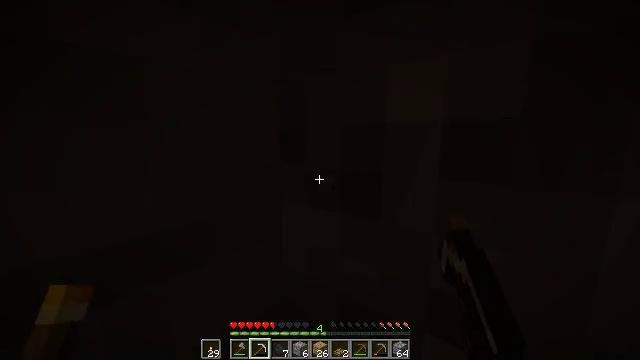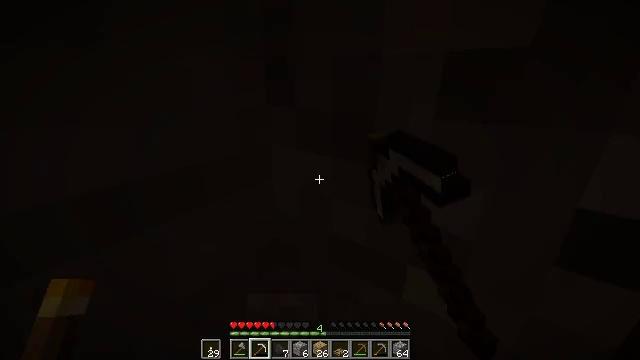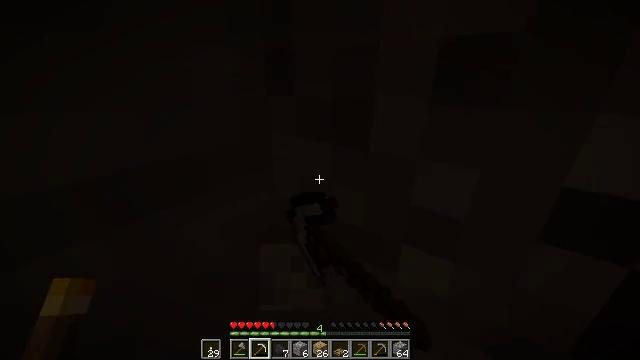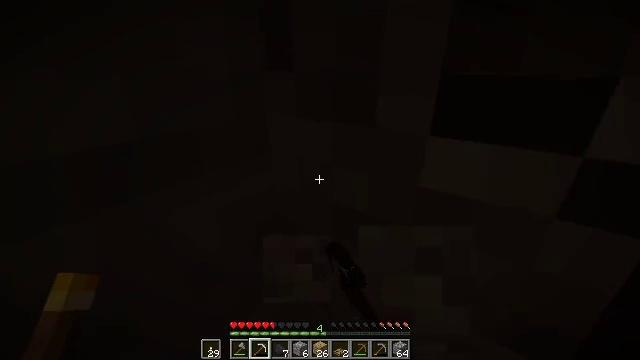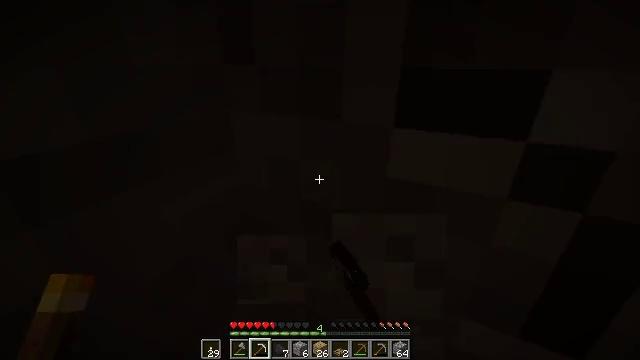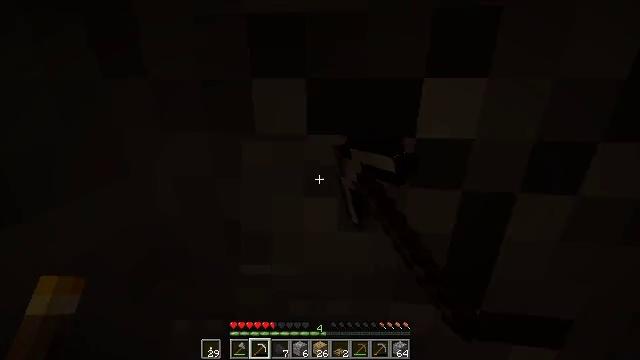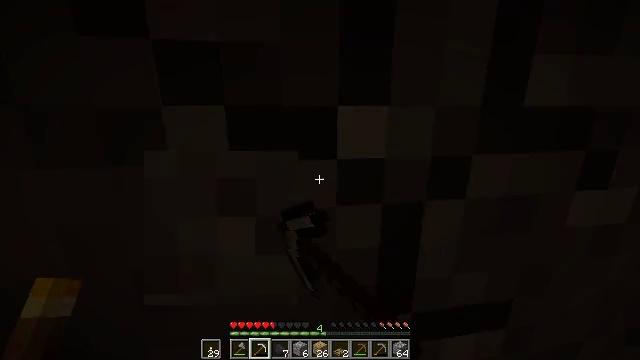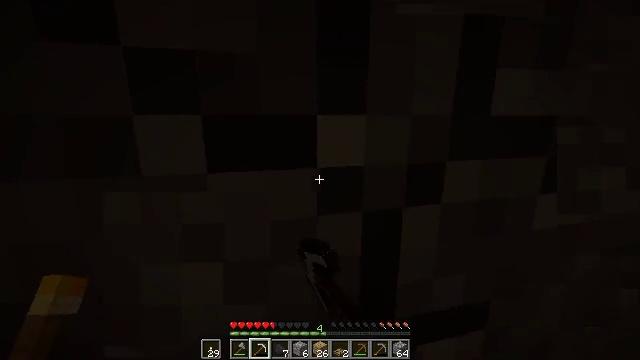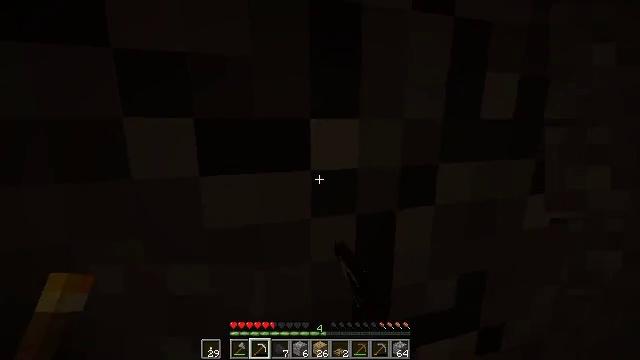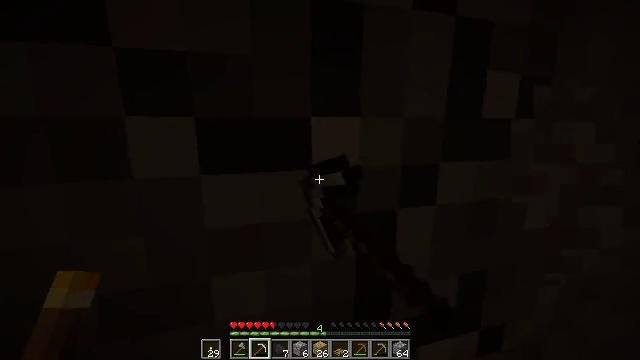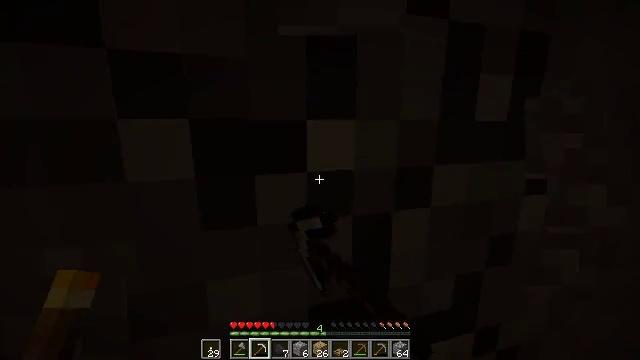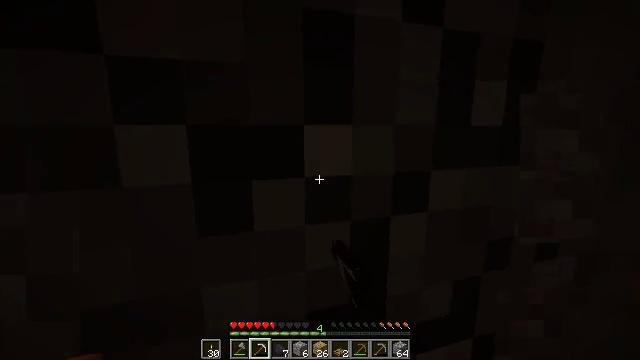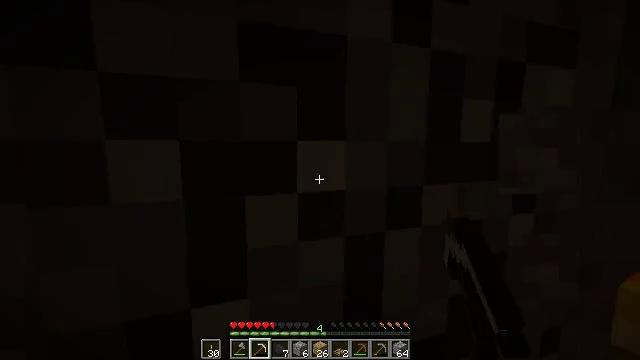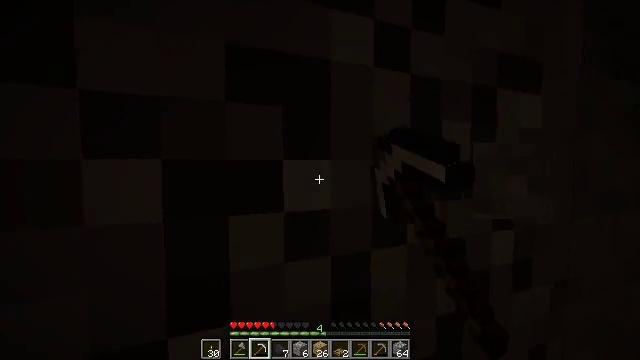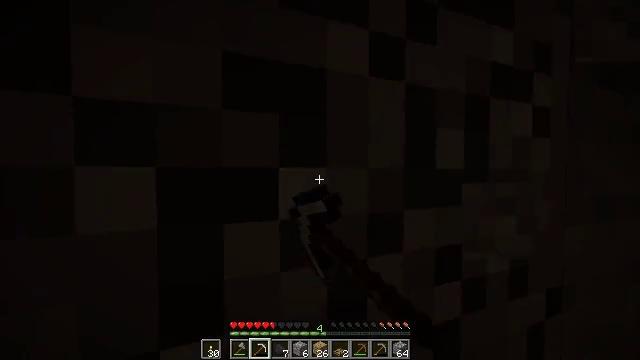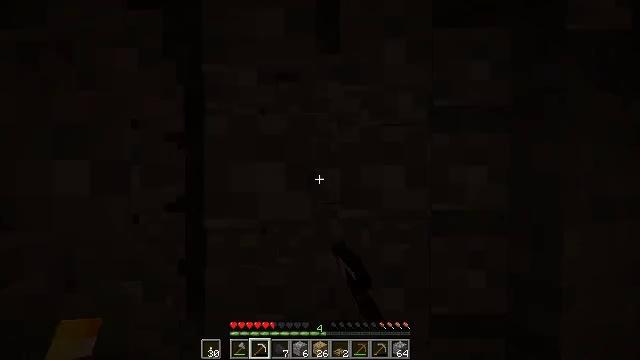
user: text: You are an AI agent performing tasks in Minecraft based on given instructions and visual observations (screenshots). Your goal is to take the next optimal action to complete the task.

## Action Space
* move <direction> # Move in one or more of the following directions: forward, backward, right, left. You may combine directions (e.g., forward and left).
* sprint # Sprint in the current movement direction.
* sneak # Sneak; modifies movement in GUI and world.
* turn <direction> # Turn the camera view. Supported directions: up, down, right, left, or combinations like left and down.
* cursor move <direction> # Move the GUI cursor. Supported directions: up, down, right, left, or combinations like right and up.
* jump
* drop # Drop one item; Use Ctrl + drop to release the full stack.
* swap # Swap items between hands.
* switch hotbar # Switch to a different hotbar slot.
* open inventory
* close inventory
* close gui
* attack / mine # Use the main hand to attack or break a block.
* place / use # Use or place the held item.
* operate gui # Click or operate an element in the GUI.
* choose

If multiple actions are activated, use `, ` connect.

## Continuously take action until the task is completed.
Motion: motion action
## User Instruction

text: Break the gravel block.
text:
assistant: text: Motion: move forward and move left, turn right and down, attack / mine
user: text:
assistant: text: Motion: turn down, attack / mine
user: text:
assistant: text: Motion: turn right, attack / mine
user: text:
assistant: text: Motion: turn right, attack / mine
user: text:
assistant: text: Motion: turn right and up, attack / mine
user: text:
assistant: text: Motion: turn right and up, attack / mine
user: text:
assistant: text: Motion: turn right and up, attack / mine
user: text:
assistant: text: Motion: turn right, attack / mine
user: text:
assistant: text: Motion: attack / mine
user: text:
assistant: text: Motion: turn right, attack / mine
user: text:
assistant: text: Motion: turn up, attack / mine
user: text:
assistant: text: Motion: turn right and up, attack / mine
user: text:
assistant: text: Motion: turn right and up, attack / mine
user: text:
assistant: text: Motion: turn up, attack / mine
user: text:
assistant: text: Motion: attack / mine
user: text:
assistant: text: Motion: attack / mine
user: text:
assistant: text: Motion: attack / mine
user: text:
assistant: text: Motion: attack / mine
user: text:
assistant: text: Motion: attack / mine
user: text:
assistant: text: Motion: attack / mine